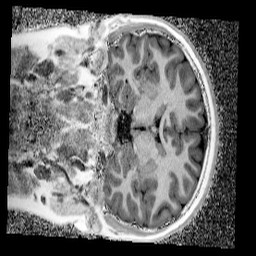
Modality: UNIT1_denoised
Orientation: coronal
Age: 13
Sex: male
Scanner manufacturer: siemens
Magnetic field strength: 3 T
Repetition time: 4 s
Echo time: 0.00299 s